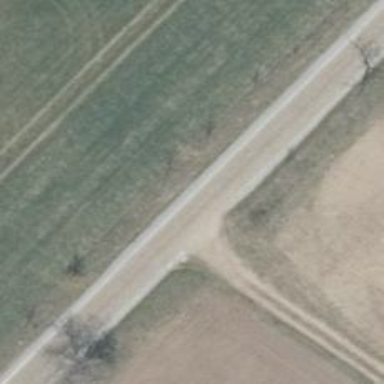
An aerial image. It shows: Unclassified road.